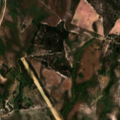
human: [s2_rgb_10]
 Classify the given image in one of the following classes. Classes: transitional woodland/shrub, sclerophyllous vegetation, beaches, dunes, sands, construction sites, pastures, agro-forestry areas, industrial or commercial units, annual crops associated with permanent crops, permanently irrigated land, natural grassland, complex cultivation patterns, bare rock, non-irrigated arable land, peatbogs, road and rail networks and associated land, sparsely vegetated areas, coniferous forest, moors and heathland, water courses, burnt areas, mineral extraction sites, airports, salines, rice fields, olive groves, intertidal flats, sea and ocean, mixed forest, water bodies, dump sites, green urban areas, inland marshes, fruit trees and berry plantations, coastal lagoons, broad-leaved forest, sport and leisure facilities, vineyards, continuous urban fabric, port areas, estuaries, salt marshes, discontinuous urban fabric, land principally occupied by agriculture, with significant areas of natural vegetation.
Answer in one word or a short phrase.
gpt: continuous urban fabric